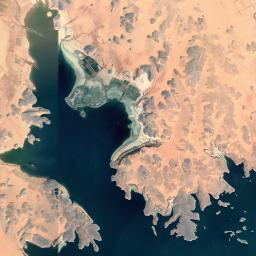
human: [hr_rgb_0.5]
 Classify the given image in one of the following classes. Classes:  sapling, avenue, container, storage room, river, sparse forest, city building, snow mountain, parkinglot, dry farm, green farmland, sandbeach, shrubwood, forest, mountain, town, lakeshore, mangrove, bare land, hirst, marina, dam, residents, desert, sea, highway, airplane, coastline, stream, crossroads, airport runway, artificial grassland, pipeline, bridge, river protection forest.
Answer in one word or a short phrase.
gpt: river